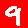
Digit: 9